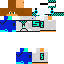
A male human skin with medium skin, wearing brown long hair dressed in a blue hoodie and blue pants, featuring a closed mouth.